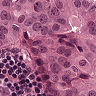
Metastatic tissue present: yes